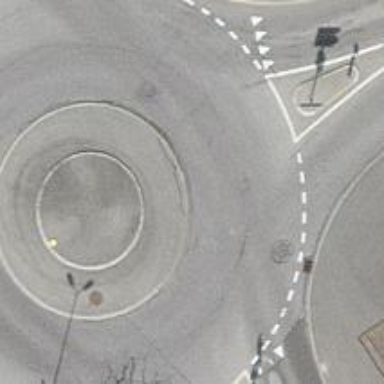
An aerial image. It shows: Secondary road made of asphalt leading to roundabout.